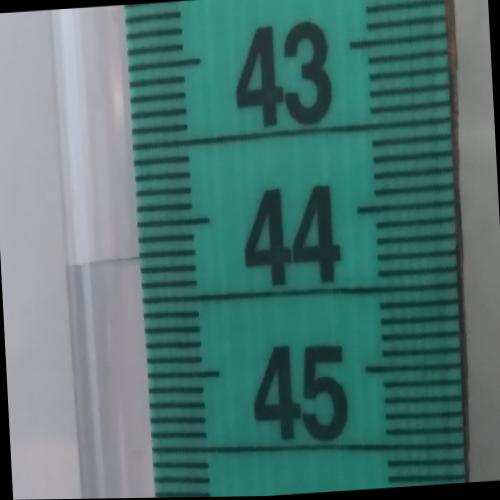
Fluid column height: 44.2 cm